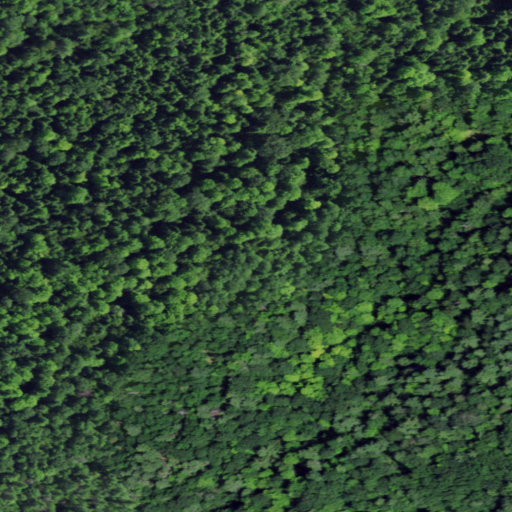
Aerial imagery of mountain in New York named Blais Hill containing evergreen forest, deciduous forest, and mixed forest